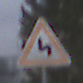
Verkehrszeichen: DoppelkurveZunaechstLinks
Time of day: Midday
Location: Outdoor (Urban)
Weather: Overcast
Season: NotSpecified
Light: Natural